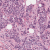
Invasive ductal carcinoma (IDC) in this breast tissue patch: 1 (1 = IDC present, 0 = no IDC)